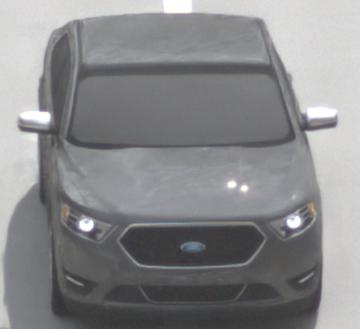
Make: Ford
Model: Taurus
Detailed model: SHO
Model produced from: 2012
Model produced until: 2019
Doors: 4
Color: gray
Road condition: dry road
Daytime: morning or afternoon
Contrast: low contrast